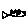
Label: fish